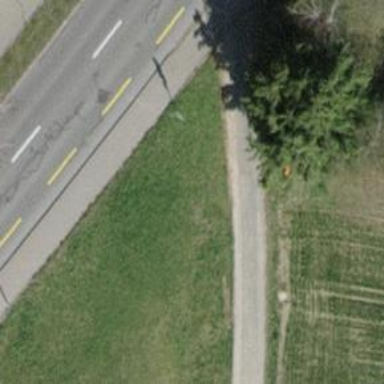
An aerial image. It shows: Pipeline marker.